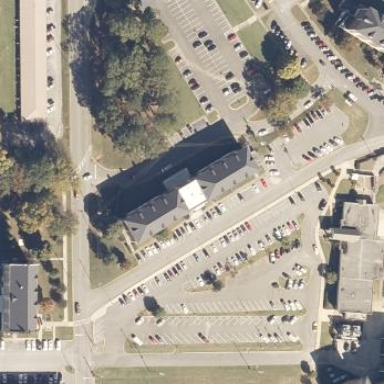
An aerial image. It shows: Dormitory building.